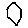
Label: hexagon